Aerial crown-view tile of a tropical tree (Barro Colorado Island, Panama), acquired 20240716:
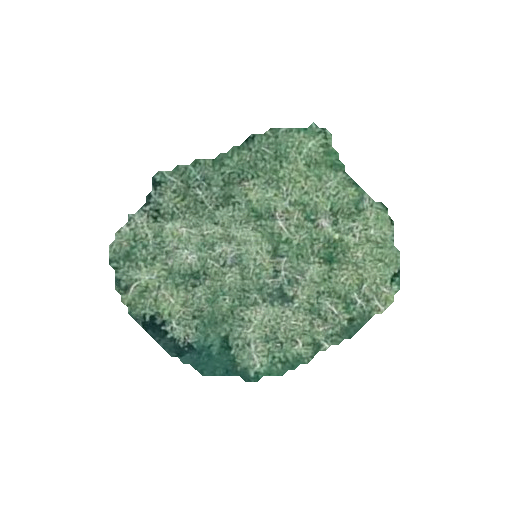
Species: Virola surinamensis
GBIF accepted scientific name: Virola surinamensis
Crown area: 81.129 m²